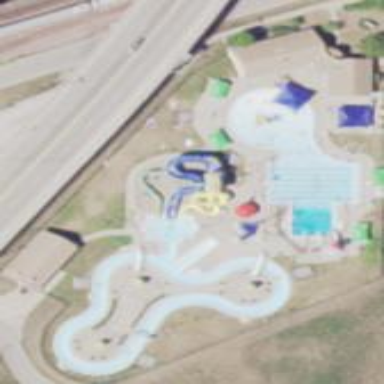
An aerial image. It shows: Water park.